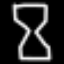
Label: hourglass